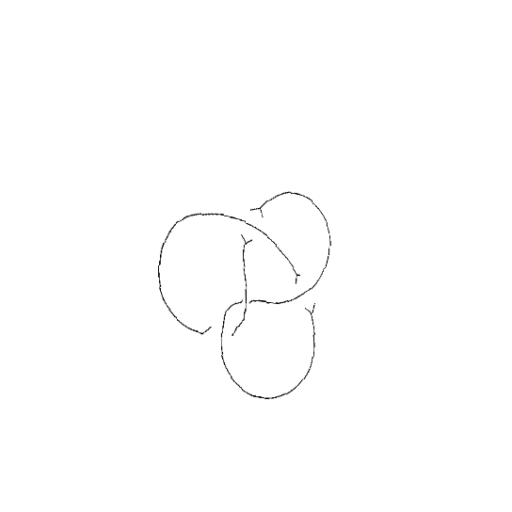
Crossing number: 4